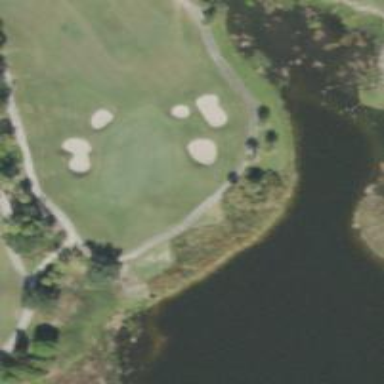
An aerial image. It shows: Golf hole.